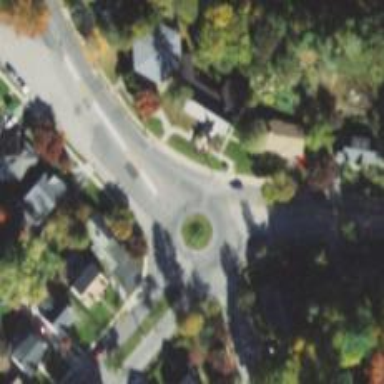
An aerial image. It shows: Mini roundabout on the road.